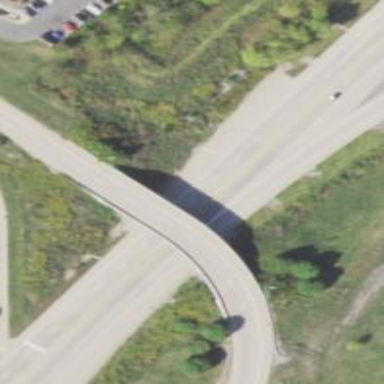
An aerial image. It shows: Secondary link road crossing over bridge.